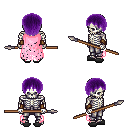
a pixel art fantasy rpg character, male body template, skeleton, pink tattered cape, metal pants, purple plain hairstyle, leather bracers, gray slippers, spear, four views (front, back, left, right), 2x2 character sprite sheet, small pixel art, hard edges, no anti-aliasing